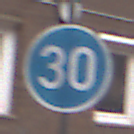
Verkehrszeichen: VorgeschriebeneMindestgeschwindigkeit
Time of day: MorningAfternoon
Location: Outdoor (Urban)
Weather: Overcast
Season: NotSpecified
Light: Natural